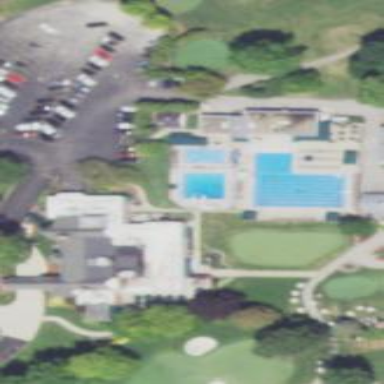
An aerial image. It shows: Sports centre specializing in swimming activities located in leisure land area.